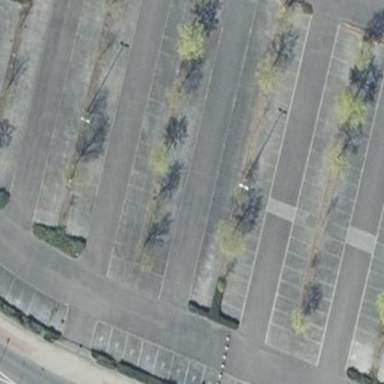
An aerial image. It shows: Paved parking aisle designated as service road.